An envelope spectrum derived from a bearing vibration measurement is shown; the reference markers locate BPFO, BPFI, BSF and FTF for this bearing geometry and shaft speed. Based on the visible evidence, which condition applies: normal, inner_race, outer_race, ball?
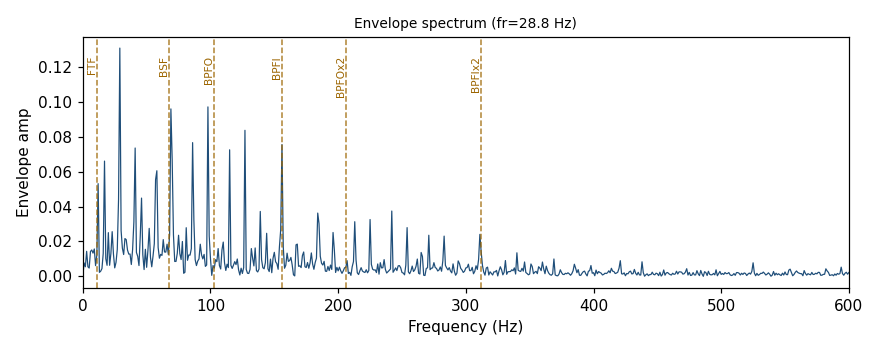
Answer: inner_race